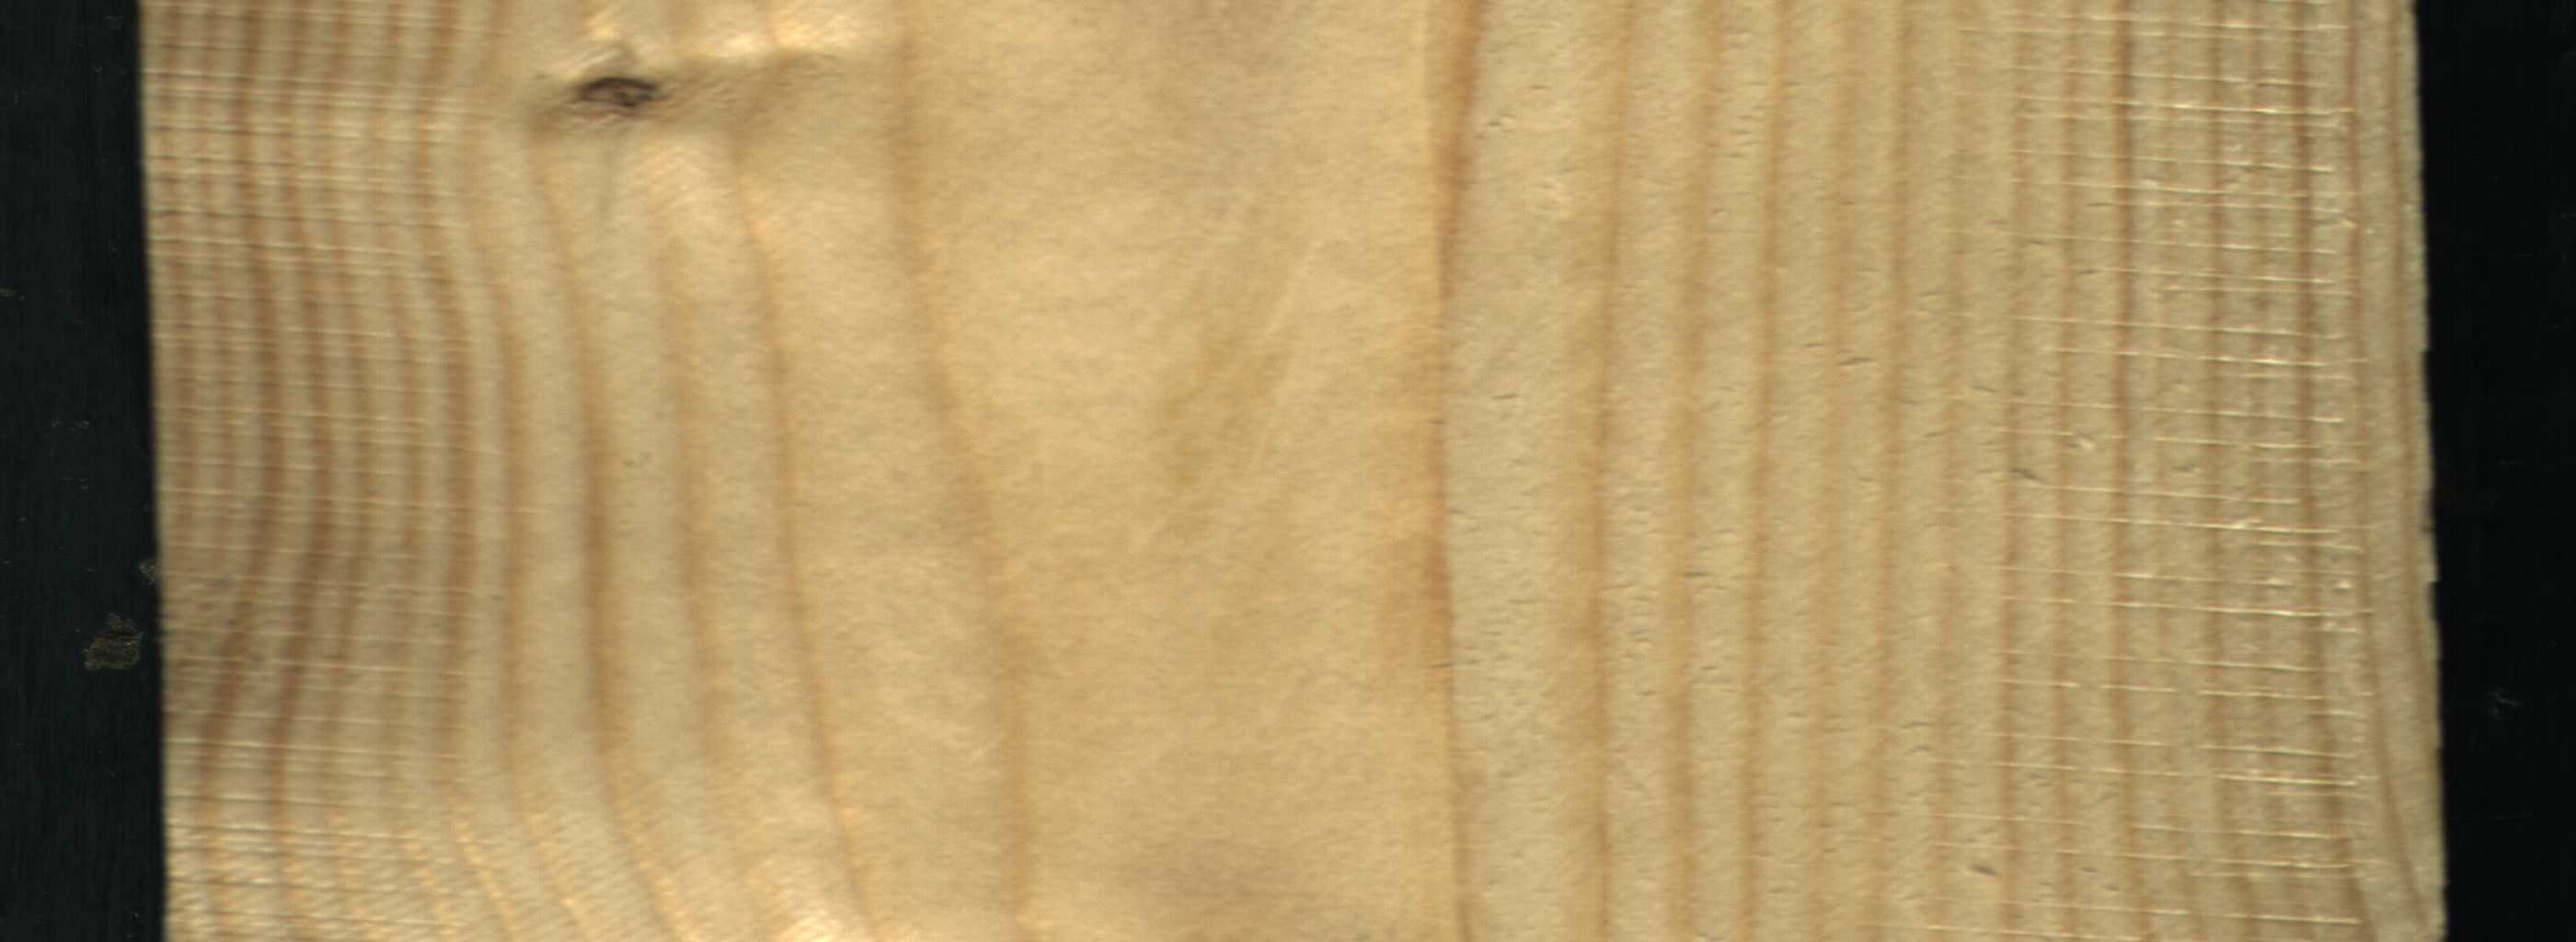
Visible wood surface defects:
Dead_Knot